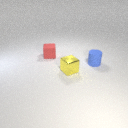
small yellow metal cube to the right of small red rubber cube